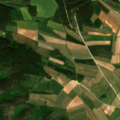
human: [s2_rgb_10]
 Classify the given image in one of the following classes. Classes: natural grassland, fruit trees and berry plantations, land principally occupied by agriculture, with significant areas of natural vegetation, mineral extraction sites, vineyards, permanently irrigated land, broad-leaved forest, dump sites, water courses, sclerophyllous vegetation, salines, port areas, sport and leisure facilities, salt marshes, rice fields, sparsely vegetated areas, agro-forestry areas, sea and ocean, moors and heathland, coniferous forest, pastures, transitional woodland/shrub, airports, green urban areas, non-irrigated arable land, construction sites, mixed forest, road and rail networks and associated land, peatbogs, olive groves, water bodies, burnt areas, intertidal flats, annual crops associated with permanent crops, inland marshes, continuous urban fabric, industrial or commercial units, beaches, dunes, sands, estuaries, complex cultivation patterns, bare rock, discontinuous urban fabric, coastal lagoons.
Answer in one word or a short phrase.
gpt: non-irrigated arable land, vineyards, coniferous forest, mixed forest